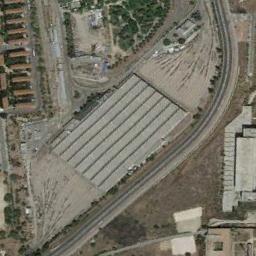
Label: railway_station